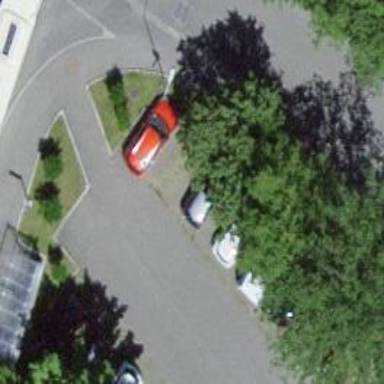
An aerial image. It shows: Car sharing facility.